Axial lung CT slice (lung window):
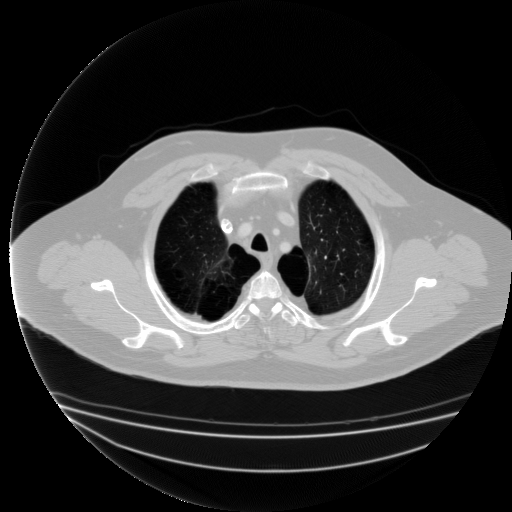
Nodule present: no